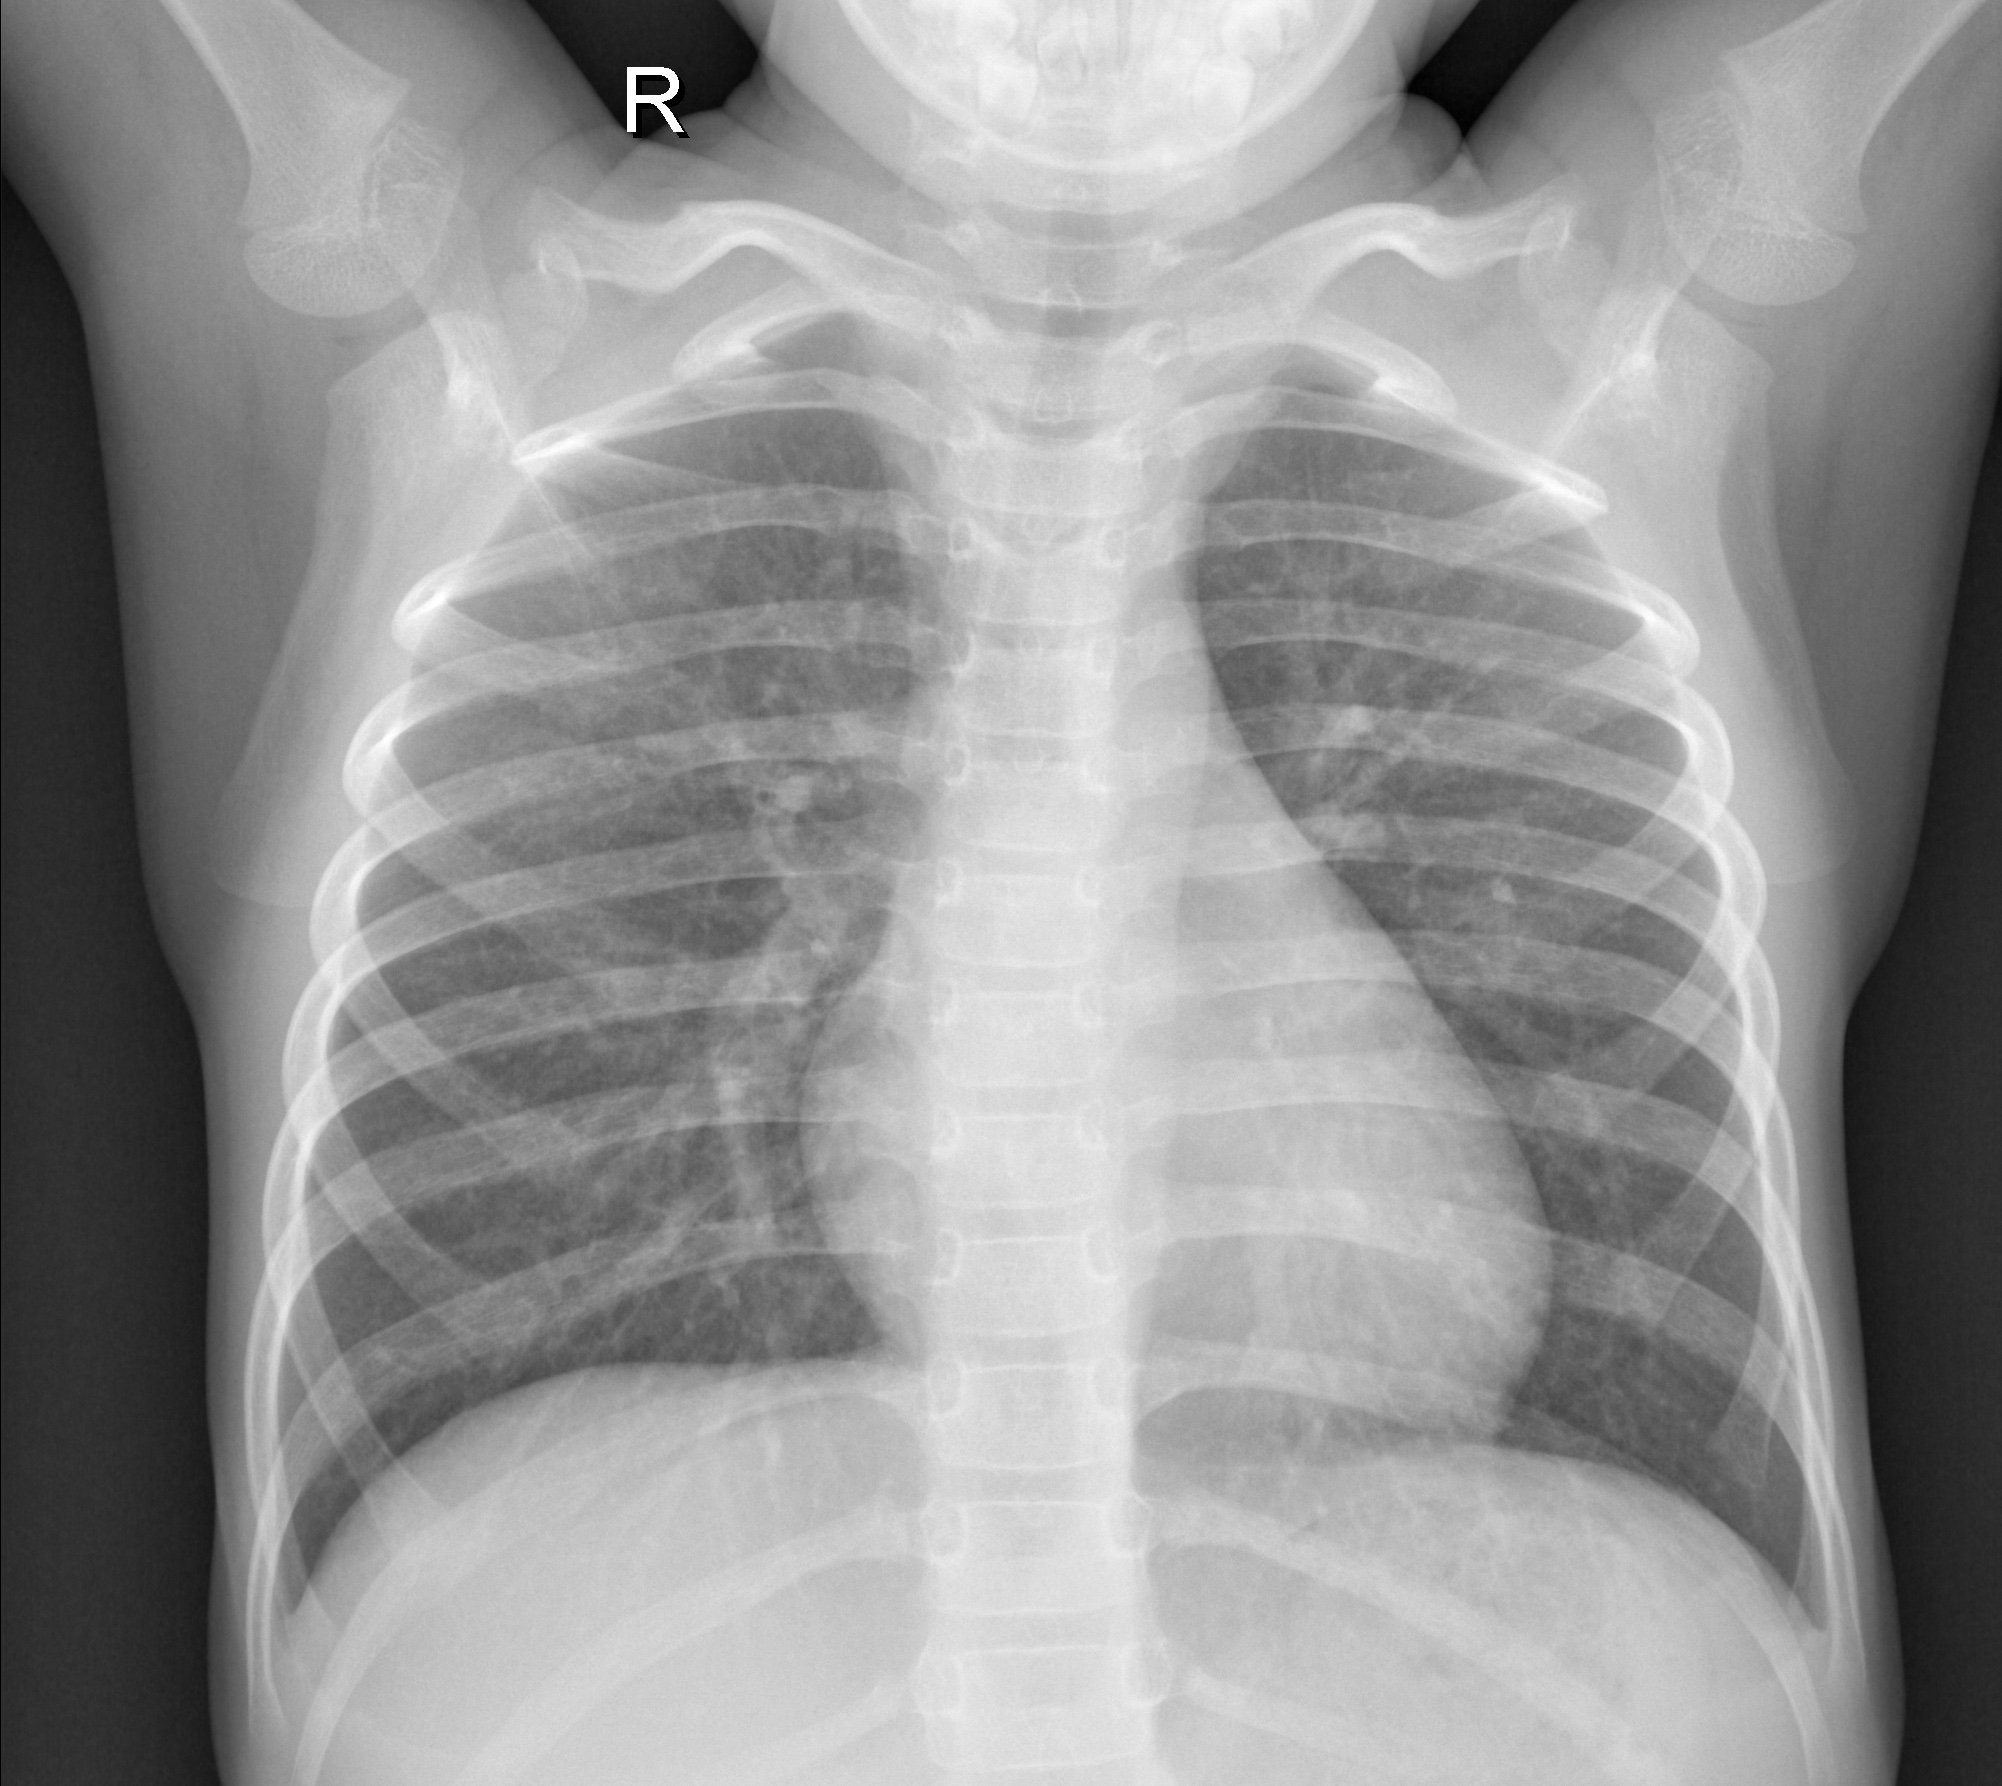
Diagnosis: NORMAL